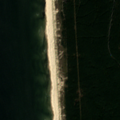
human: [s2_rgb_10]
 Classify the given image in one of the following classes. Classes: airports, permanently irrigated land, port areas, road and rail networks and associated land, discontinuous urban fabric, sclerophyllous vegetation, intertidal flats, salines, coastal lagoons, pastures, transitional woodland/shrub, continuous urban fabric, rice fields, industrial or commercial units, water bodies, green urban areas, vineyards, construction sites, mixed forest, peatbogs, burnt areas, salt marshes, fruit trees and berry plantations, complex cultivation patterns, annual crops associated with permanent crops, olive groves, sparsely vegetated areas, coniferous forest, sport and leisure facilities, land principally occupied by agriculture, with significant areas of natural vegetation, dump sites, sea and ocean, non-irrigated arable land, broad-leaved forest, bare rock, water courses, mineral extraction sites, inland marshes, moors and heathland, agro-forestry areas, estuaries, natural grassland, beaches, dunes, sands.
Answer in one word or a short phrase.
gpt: coniferous forest, mixed forest, beaches, dunes, sands, sea and ocean